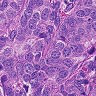
Metastatic tissue present: yes